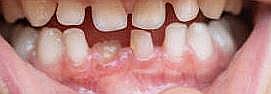
Condition: hypodontia